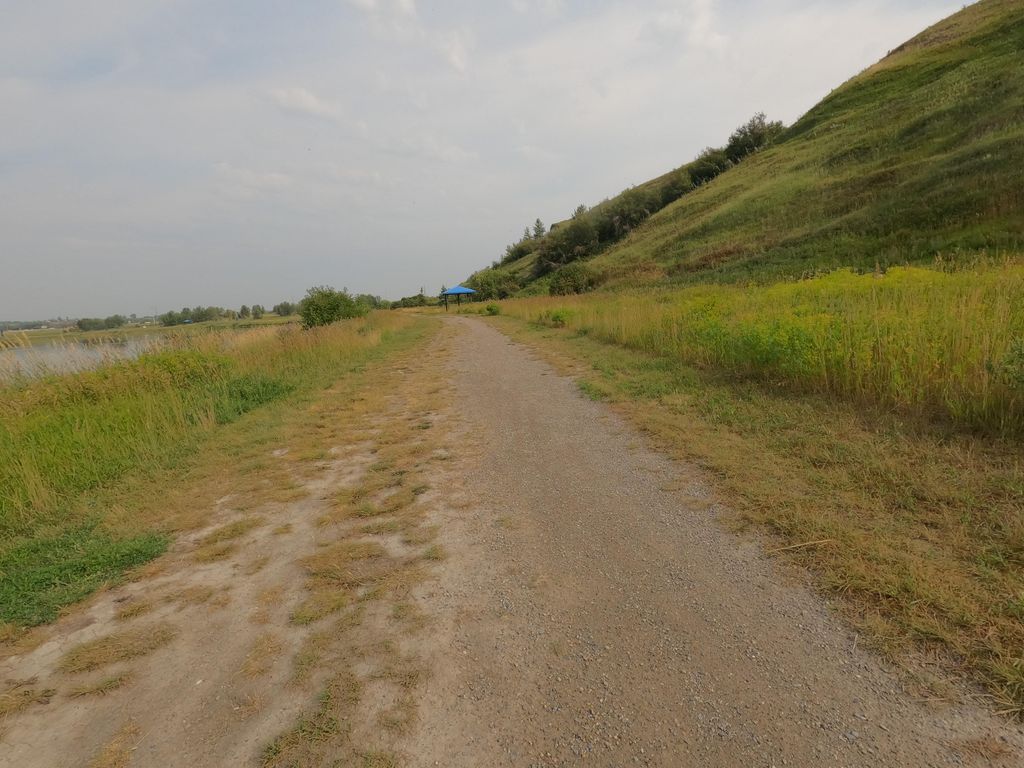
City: calgary